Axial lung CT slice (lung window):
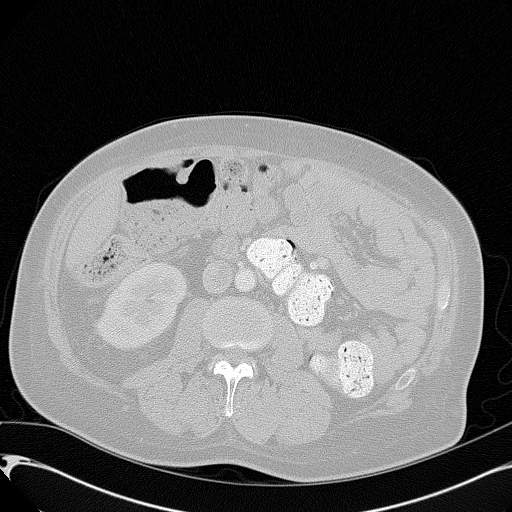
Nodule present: no